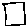
Label: square